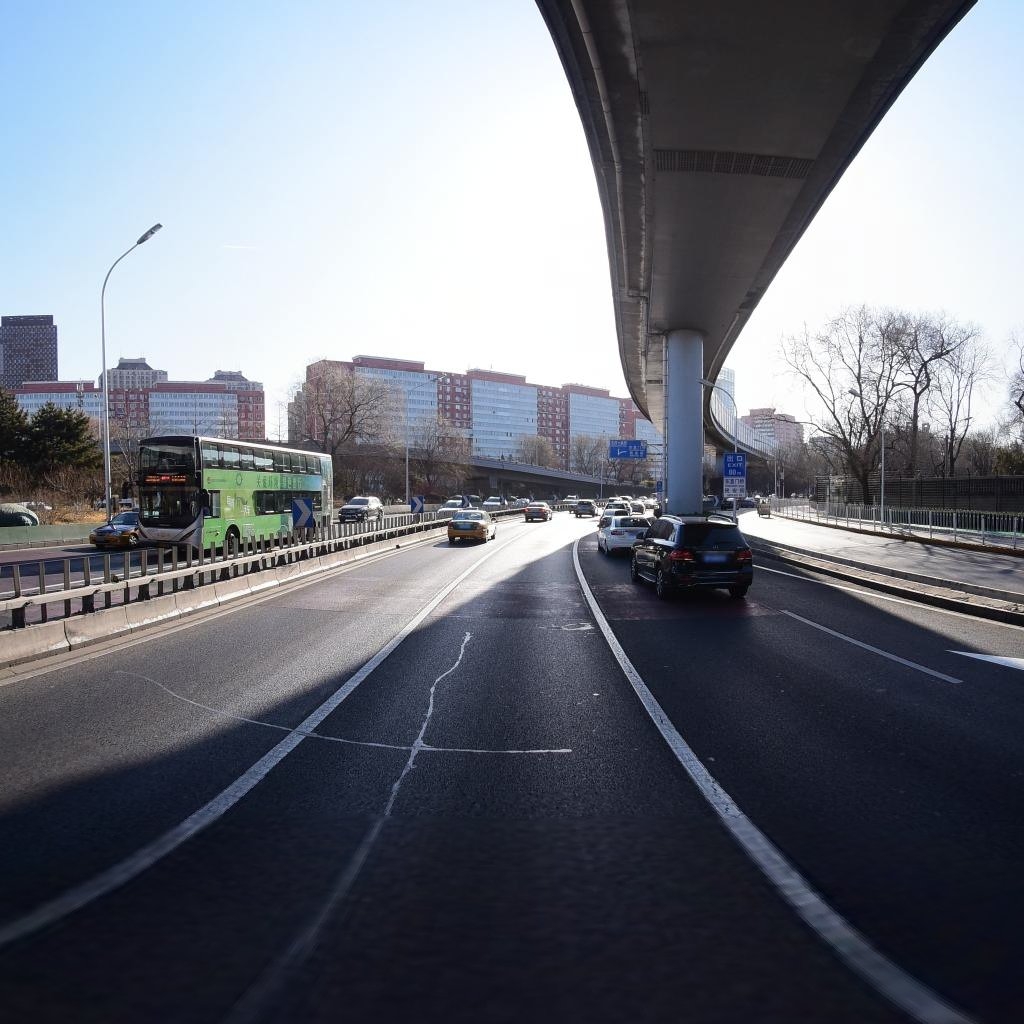
Region: Dongcheng
Road damage annotations: transverse patch, longitudinal patch